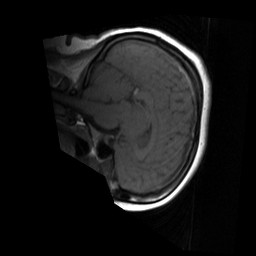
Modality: T1w
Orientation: sagittal
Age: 31
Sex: female
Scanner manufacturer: philips
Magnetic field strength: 1.5 T
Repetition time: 0.4 s
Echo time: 0.0074 s